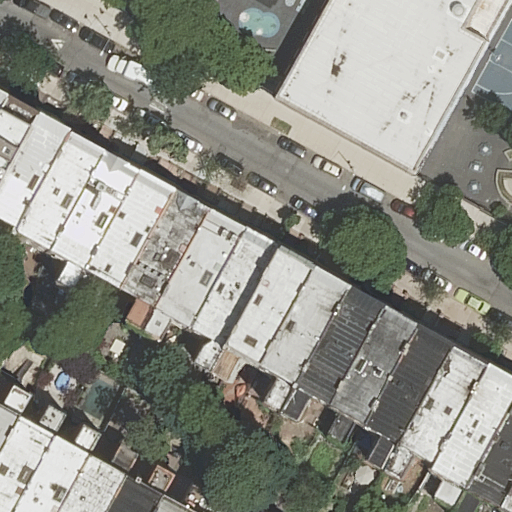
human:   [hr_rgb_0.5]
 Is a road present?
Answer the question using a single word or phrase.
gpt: yes

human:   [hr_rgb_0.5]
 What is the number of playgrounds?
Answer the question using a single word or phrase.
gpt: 2

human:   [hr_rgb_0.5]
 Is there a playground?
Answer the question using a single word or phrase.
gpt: yes

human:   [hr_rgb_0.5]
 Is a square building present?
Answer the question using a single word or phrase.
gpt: no

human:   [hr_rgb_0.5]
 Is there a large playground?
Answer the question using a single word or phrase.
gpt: yes

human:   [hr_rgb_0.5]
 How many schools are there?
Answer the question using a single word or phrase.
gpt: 1

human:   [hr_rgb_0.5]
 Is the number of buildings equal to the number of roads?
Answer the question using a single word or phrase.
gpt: no

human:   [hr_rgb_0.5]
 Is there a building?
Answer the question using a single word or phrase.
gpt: yes

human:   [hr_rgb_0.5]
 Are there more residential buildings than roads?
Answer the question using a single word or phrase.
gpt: yes

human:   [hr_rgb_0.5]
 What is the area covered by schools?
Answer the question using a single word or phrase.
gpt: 5777m2

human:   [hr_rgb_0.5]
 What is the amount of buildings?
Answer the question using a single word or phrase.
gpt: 26

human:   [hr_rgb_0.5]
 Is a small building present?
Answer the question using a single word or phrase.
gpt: yes

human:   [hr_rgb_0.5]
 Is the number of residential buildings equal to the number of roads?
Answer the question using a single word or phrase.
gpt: no

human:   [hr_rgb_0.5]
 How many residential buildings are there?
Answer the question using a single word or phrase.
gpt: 25

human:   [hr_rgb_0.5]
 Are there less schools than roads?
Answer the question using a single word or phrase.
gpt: no

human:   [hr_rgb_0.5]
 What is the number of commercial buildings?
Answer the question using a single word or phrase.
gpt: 0

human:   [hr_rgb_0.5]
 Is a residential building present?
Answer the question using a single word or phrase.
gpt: yes

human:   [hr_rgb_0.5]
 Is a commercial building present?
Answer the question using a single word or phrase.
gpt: no

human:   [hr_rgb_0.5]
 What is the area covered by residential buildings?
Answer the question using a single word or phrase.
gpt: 3453m2

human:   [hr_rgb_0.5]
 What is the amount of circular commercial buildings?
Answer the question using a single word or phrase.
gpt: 0

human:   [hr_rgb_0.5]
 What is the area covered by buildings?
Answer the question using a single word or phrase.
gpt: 4850m2

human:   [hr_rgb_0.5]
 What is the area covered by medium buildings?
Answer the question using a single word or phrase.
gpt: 3116m2

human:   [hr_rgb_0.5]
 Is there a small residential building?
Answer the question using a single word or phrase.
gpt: yes

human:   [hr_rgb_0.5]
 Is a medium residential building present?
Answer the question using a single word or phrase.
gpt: yes

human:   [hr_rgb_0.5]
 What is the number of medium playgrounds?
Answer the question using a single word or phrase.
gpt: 1

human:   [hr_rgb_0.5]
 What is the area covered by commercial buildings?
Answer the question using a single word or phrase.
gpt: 0m2

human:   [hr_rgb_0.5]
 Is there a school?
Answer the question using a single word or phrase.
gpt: yes

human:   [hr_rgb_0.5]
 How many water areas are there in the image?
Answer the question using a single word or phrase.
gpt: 0

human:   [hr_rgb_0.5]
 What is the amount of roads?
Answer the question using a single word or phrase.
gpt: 1

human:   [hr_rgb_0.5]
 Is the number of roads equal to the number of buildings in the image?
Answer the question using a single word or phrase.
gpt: no

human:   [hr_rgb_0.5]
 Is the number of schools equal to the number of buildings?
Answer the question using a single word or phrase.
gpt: no

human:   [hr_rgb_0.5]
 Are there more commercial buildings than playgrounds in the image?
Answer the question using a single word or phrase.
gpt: no

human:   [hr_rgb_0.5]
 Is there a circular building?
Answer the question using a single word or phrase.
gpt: no

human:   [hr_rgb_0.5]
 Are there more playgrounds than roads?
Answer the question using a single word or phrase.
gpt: yes

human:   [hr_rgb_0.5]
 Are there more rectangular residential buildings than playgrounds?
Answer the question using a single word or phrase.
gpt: yes

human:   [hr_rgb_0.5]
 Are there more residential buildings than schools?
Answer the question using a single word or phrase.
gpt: yes

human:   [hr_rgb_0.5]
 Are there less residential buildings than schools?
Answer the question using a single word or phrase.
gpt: no

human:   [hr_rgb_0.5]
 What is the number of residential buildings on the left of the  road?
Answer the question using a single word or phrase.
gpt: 15

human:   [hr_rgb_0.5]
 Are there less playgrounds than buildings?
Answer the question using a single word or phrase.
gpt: yes

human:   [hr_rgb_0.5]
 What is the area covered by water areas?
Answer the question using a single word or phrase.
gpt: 0m2

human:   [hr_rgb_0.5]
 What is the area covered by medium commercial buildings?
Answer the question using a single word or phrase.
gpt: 0m2

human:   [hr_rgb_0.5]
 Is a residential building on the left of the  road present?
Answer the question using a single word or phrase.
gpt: yes

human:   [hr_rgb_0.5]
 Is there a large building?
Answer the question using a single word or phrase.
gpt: yes

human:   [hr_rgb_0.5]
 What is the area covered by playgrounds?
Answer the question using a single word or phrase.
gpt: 4837m2

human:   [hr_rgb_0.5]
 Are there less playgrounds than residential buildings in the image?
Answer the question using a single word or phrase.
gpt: yes

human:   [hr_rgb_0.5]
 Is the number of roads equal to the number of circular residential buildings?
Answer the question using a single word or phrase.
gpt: no

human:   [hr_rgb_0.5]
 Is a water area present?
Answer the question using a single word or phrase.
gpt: no

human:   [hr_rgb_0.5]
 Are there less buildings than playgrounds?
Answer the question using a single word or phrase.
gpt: no

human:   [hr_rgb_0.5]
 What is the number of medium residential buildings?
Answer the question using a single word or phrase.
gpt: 17

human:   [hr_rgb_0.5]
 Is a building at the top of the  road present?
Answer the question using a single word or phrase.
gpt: yes

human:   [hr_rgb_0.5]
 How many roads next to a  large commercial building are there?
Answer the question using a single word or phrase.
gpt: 0

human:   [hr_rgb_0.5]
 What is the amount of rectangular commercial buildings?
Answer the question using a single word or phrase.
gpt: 0

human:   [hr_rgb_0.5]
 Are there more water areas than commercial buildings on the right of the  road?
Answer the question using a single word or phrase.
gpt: no

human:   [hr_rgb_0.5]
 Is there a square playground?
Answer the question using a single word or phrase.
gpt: no

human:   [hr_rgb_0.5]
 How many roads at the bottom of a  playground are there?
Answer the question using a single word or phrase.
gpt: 0

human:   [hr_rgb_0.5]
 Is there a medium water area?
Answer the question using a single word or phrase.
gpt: no

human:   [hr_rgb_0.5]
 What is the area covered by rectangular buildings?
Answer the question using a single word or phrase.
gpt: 4004m2

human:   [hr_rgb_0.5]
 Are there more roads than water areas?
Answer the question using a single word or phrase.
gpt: yes

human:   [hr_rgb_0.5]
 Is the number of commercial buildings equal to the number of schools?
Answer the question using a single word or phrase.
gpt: no

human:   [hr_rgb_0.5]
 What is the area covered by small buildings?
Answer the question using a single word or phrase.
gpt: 336m2

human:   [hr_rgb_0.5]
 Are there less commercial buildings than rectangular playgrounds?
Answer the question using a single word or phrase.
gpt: yes

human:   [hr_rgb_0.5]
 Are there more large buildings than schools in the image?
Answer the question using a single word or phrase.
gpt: no

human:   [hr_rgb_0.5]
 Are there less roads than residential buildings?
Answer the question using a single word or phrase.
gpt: yes

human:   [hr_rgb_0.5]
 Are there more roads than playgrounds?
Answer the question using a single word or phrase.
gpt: no